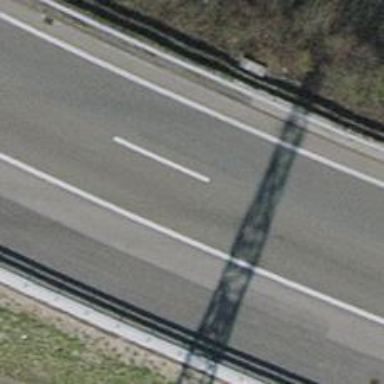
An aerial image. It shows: Asphalt motorway.